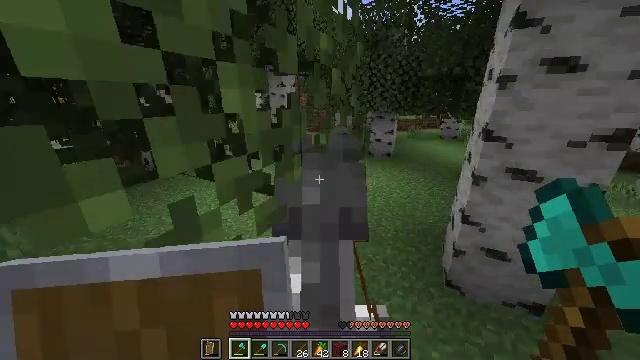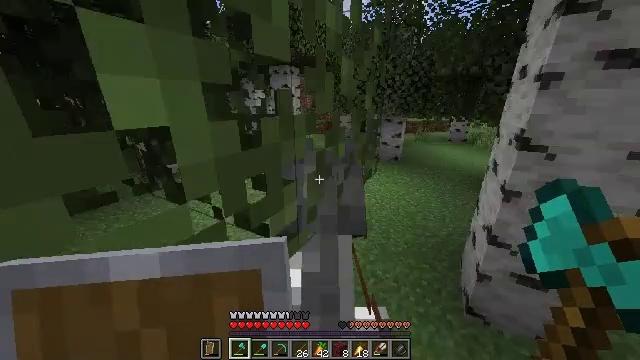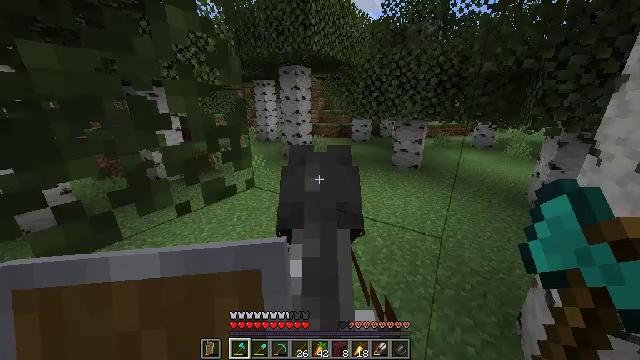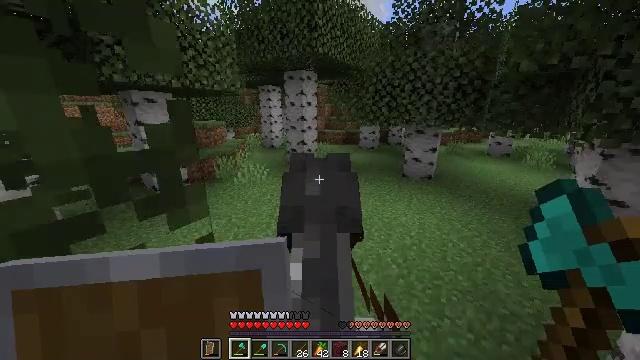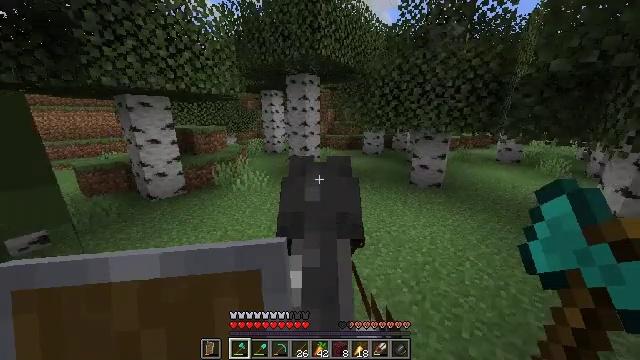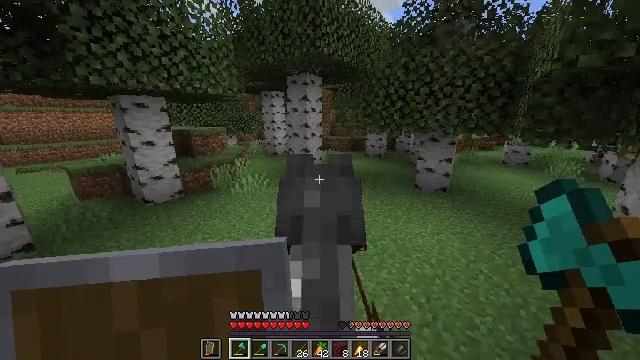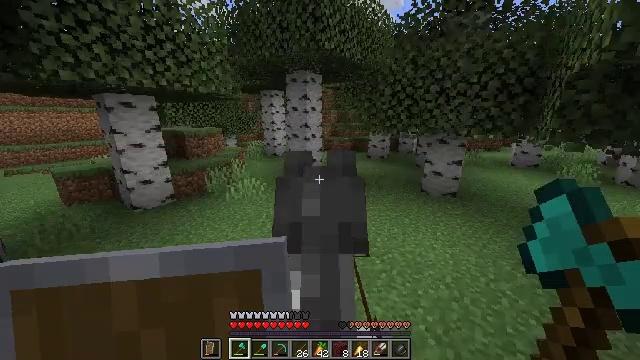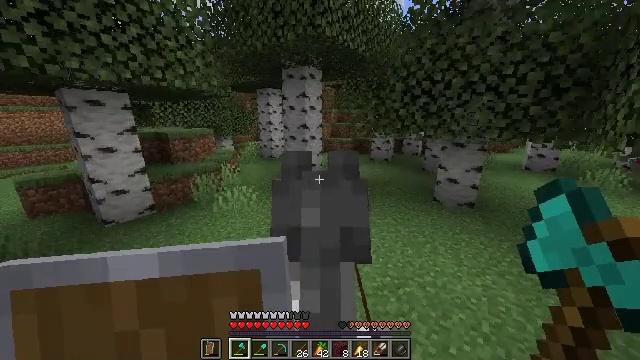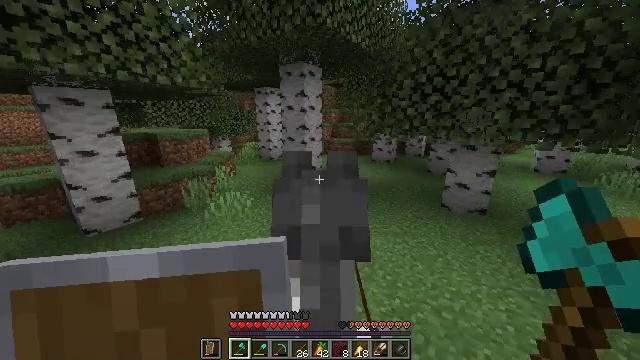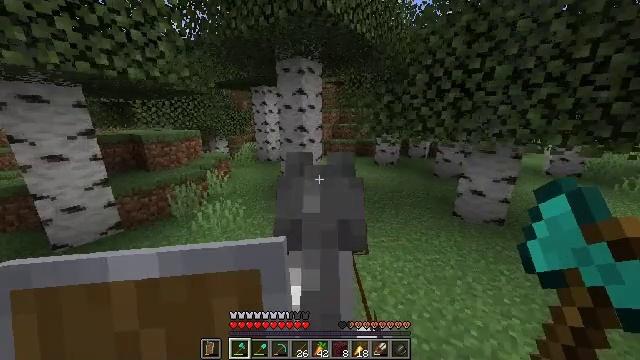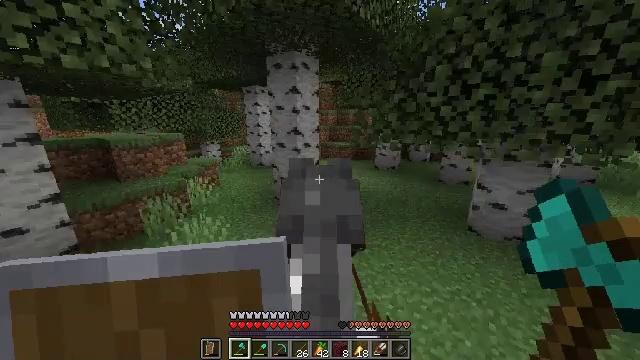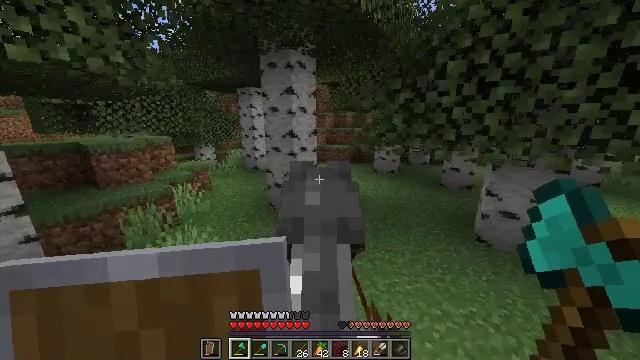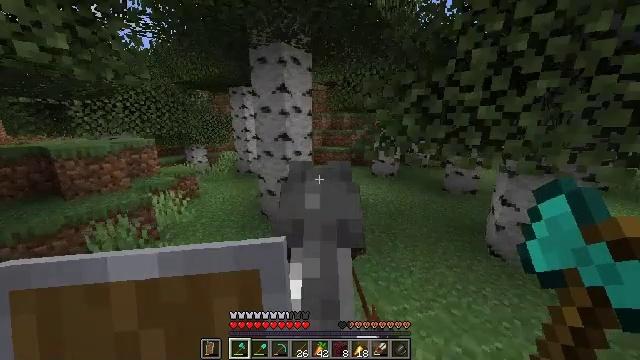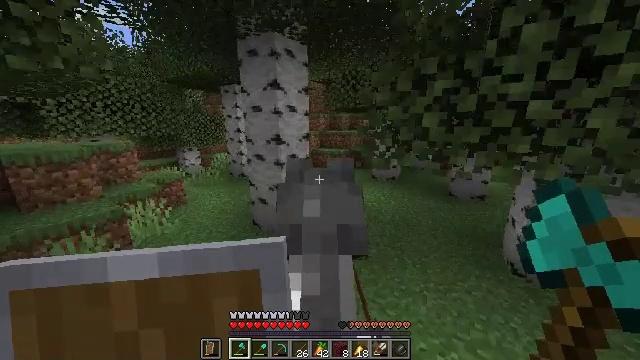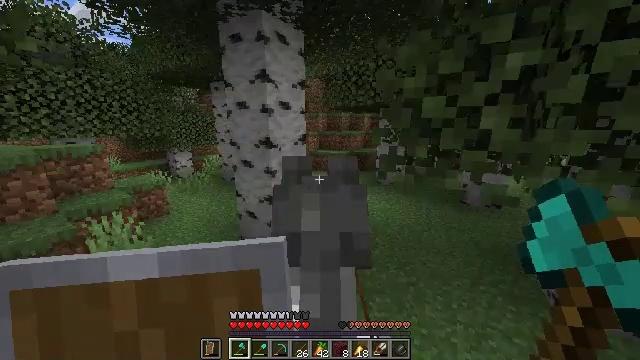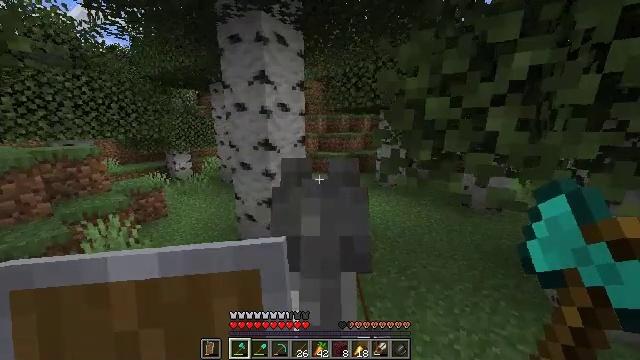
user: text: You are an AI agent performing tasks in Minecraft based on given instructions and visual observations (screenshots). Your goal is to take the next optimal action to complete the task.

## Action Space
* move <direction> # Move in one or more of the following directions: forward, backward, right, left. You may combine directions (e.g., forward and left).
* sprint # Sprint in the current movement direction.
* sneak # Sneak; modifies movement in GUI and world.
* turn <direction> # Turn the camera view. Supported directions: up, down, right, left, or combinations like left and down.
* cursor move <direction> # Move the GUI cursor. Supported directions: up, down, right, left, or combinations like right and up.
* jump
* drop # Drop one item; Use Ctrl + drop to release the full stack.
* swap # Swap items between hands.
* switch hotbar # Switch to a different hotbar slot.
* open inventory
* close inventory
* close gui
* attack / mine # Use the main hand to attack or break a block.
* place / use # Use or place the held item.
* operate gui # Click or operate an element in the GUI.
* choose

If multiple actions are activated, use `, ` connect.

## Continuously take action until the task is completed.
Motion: motion action
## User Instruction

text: Attack the ground to gather sand.
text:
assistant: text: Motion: move forward, sprint, turn left
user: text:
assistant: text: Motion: move forward, sprint, turn left
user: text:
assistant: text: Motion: move forward, sprint, turn left and up
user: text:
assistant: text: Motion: move forward, sprint, turn left and up
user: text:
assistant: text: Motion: move forward, sprint
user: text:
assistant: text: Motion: move forward, sprint
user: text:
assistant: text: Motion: move forward, sprint
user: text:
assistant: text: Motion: move forward, sprint
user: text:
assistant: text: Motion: move forward, sprint
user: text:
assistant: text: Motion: move forward, sprint, turn right
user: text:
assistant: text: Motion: move forward, sprint, turn right
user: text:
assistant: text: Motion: move forward, sprint, turn right
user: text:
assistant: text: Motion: move forward, sprint
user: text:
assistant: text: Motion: move forward, sprint
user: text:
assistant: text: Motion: move forward, sprint, turn right
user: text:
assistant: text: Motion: move forward, sprint, turn right
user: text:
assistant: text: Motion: move forward, sprint, turn right
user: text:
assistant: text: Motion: move forward, sprint
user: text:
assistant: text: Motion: move forward, sprint
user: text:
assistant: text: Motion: move forward, sprint
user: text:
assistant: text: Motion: move forward, sprint
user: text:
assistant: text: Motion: move forward, sprint
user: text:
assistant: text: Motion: move forward, sprint, turn left and up
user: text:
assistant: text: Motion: move forward, sprint, turn left and up
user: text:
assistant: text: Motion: move forward, sprint, turn left
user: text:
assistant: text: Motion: move forward, sprint, turn left and up
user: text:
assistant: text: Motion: move forward, sprint, turn left and up
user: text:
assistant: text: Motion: move forward, sprint, turn up
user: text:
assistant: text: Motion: move forward, sprint, turn up
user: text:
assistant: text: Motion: move forward, sprint